Interaction volume radius: 10 \u00c5
Interaction volume height: 15 \u00c5
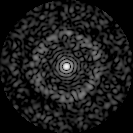
Disorder parameter: 0.8569